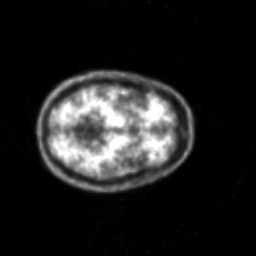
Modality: PET
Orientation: axial
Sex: male
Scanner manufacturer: siemens